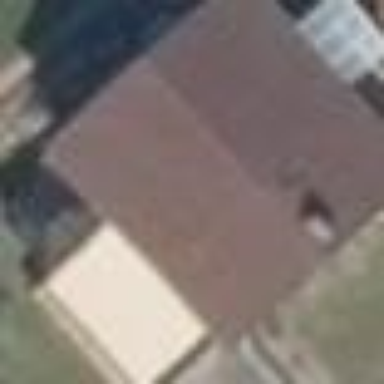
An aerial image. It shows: Gabled roofed house.